Aerial crown-view tile of a tropical tree (Barro Colorado Island, Panama), acquired 20241014:
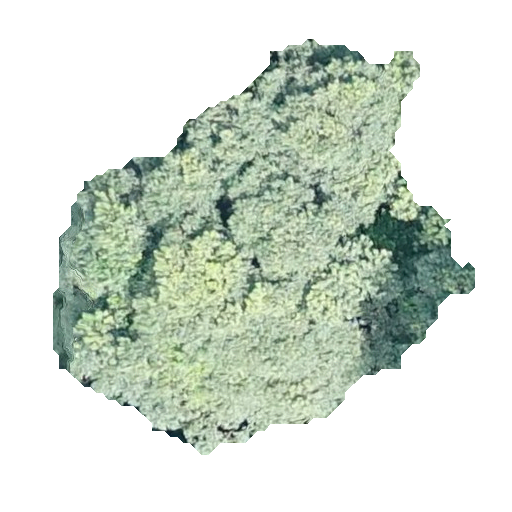
Species: Luehea seemannii
GBIF accepted scientific name: Luehea seemannii
Crown area: 171.436 m²